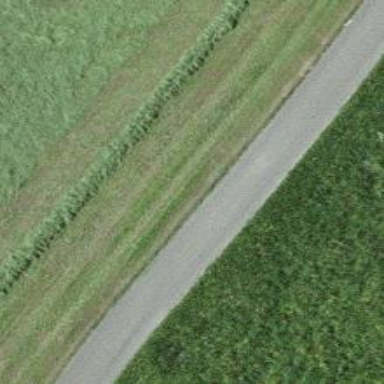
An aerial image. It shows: Unclassified road.